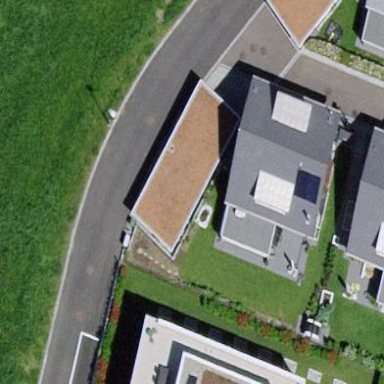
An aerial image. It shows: Carport structure.